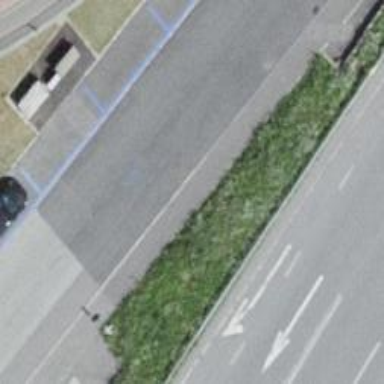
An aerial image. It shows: Bus stop with platform for public transport.